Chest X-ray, AP view. Patient: 60 years old, sex M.
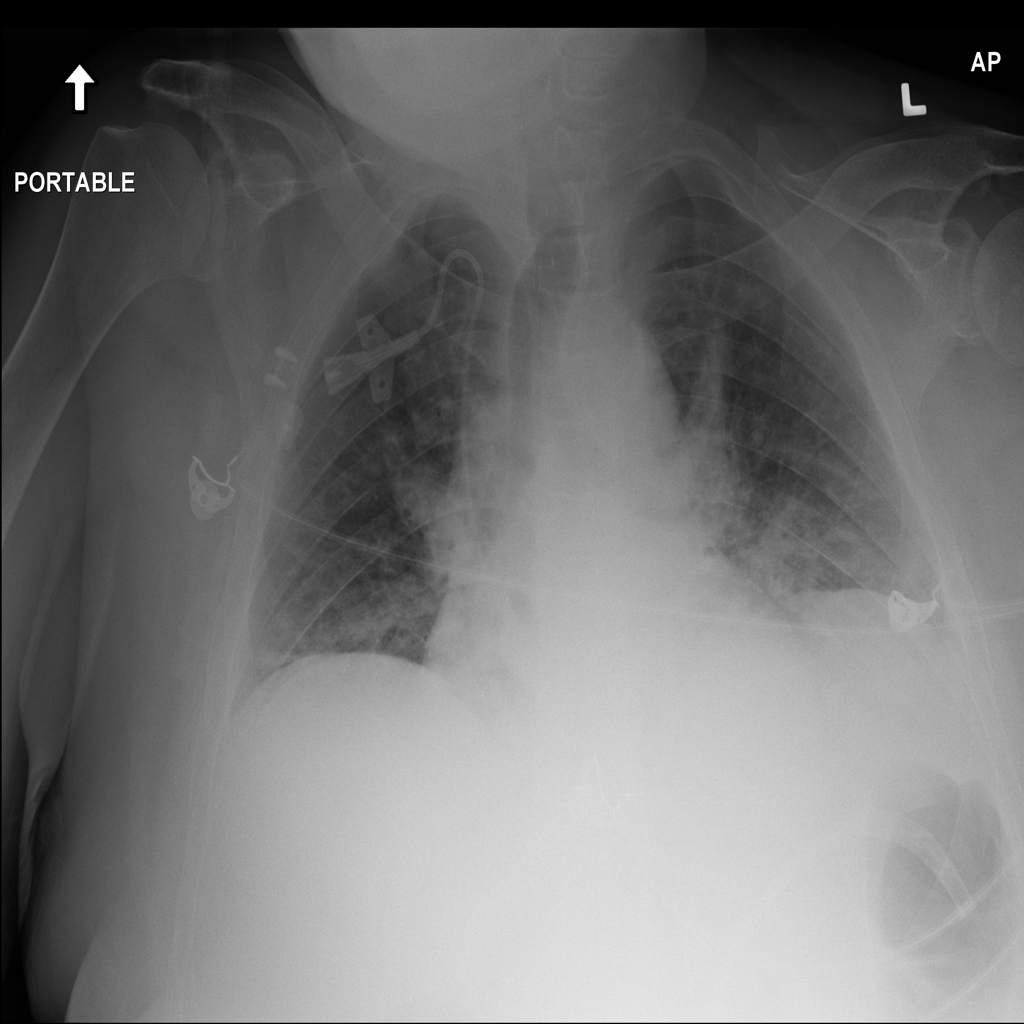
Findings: Atelectasis